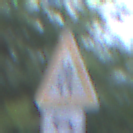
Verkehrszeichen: EinseitigVerengteFahrbahnLinks
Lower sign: RichtungsangabeDurchPfeile2
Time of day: SunriseSunset
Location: Outdoor (Urban)
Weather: PartlyCloudy
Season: NotSpecified
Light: Natural